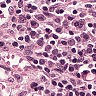
Metastatic tissue present: no